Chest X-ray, AP view. Patient: 38 years old, sex M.
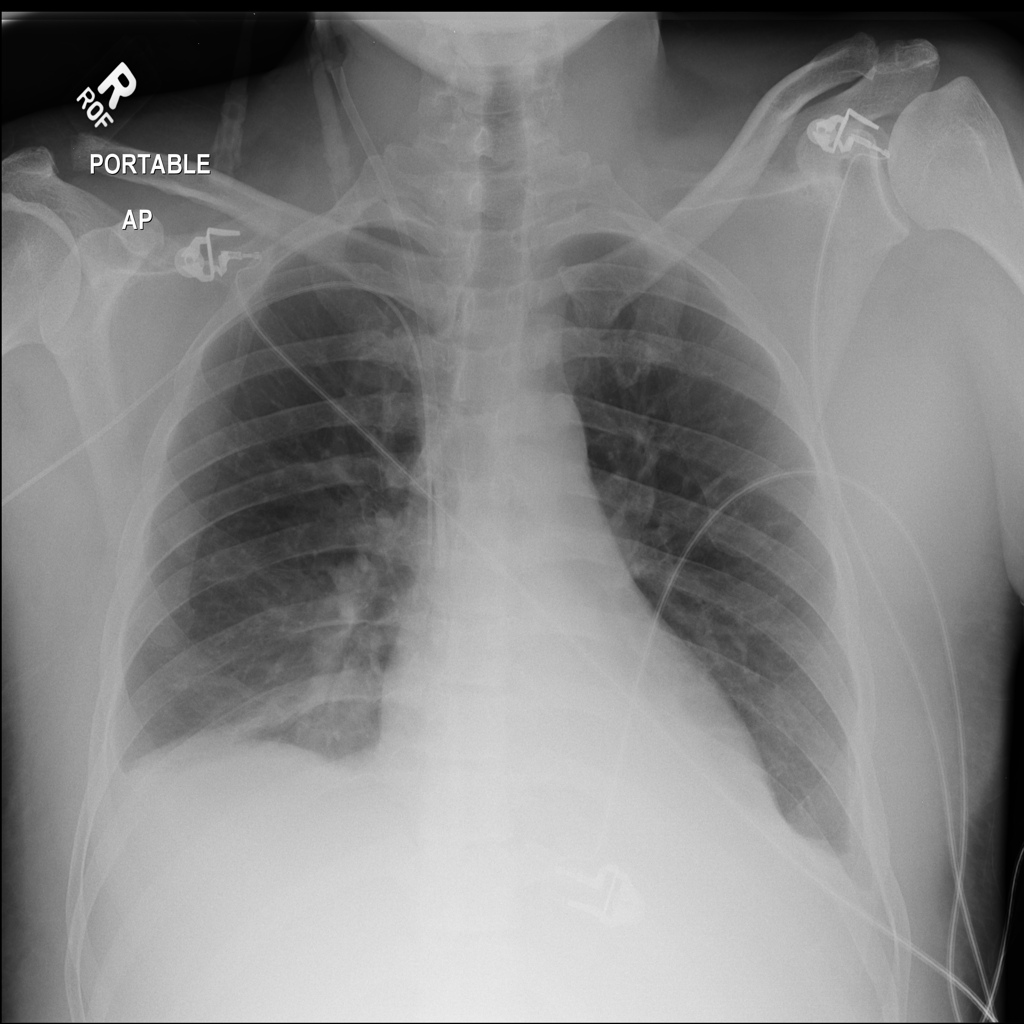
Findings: Atelectasis